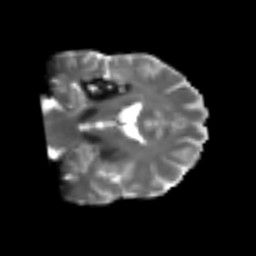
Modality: T2w
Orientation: coronal
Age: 40
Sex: male
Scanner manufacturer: siemens
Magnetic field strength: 3 T
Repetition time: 4.987 s
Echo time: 0.0792 s